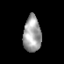
Tissue: prostate
Cell type: T cells
Senescence score: 0.3589
Nuclear area (px): 634
Mean DAPI intensity: 160.588